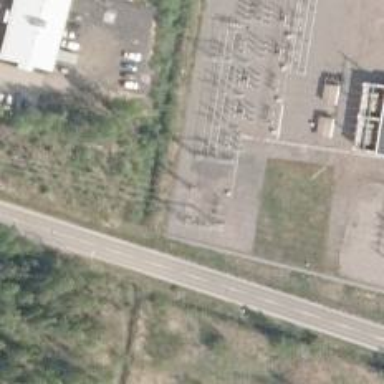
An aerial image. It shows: Termination power tower.